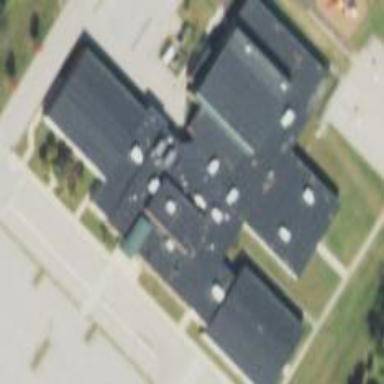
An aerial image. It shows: School building.